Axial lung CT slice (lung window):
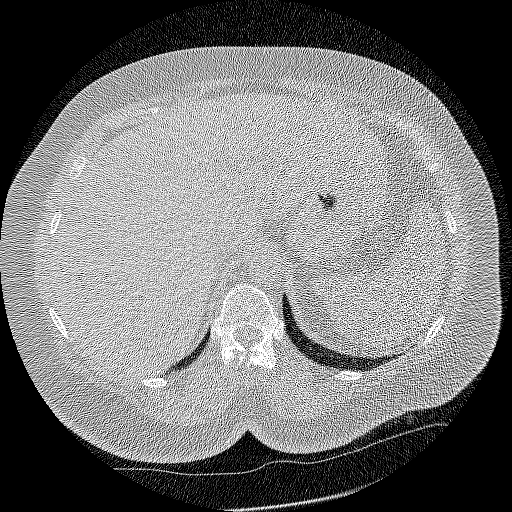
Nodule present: no